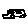
Label: car